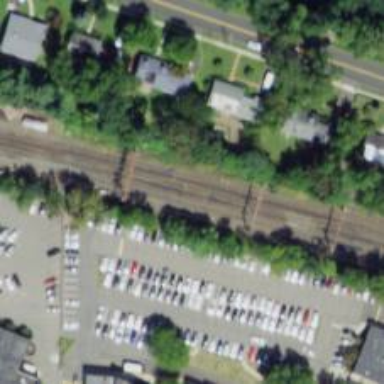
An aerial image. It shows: Railroad crossover.